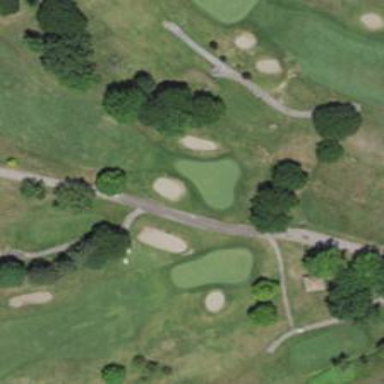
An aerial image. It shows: View of golf hole.